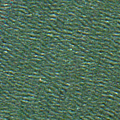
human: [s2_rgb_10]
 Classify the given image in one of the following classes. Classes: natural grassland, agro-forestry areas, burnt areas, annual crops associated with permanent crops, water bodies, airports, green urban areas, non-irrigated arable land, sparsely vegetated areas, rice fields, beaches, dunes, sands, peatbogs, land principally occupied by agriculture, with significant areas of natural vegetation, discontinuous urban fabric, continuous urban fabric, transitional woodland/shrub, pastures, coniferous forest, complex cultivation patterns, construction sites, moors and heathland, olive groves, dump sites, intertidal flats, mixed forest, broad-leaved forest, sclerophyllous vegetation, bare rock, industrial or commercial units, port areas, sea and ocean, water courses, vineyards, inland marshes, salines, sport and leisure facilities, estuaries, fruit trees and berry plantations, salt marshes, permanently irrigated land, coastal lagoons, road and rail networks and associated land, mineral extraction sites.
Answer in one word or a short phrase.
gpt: sea and ocean